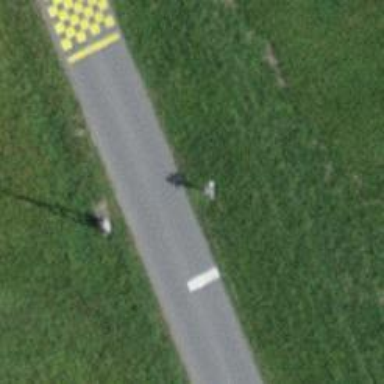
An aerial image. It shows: Lift gate barrier.